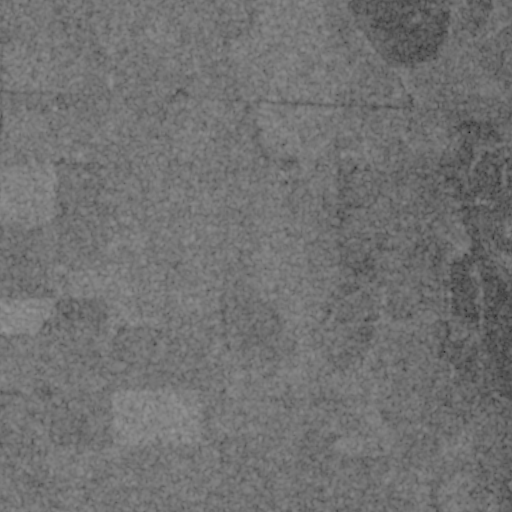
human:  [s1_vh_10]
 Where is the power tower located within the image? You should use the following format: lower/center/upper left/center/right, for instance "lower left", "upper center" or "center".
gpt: The power tower is located in the upper right of the image.
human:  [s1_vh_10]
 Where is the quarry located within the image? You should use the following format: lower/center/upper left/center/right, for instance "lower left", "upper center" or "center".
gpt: There is no quarry in the image.

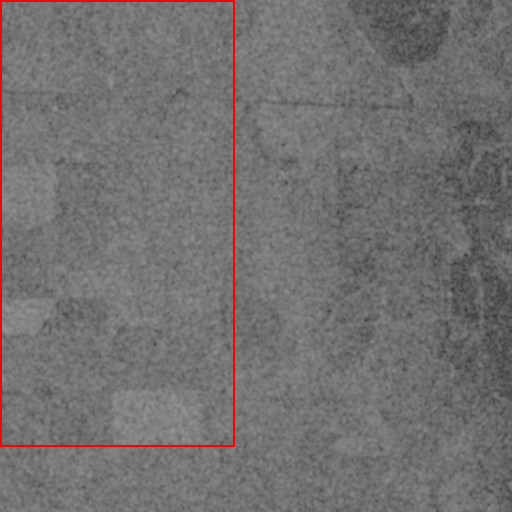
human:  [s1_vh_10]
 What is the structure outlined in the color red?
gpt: The structure outlined in red is a crop field.
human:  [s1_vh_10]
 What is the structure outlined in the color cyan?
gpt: There is no cyan outline.